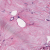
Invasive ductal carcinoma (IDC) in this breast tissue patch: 1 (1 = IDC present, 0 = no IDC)